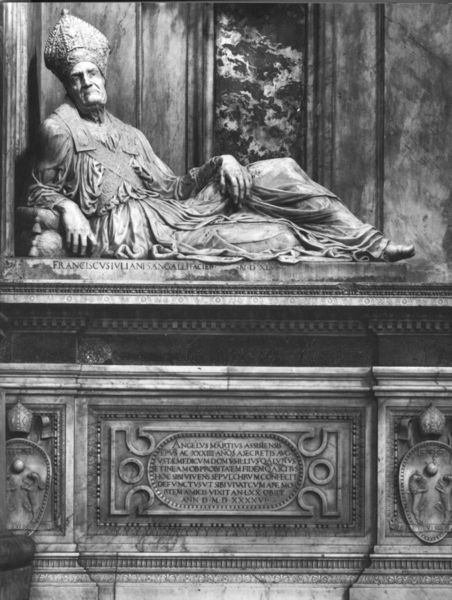
Titel: Grabmal des Bischofs Angelo de Marzi Medici
Künstler: Francesco da Sangallo
Standort: Florenz, S. Annunziata (EU - I - Toskana)
Schlagwörter: sitzen, marmor, sockel, kirche, geistlicher, pose, krone, oval, skulptur, statue, relief, schrift, liegen, bischof, kissen, inschrift, divan, oben, sims, löwen, grab, priester, tiara, bommel, latein, grabfigur, potest, müseligkeit